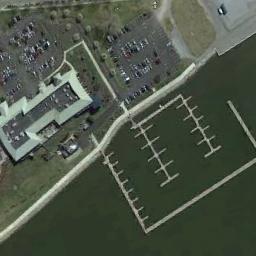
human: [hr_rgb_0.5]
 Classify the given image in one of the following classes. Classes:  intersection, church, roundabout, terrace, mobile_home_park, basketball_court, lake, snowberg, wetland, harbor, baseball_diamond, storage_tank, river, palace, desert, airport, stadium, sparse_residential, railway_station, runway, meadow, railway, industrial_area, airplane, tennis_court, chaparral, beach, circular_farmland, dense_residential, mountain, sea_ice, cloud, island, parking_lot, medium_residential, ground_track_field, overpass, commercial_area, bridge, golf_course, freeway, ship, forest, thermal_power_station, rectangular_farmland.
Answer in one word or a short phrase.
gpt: harbor